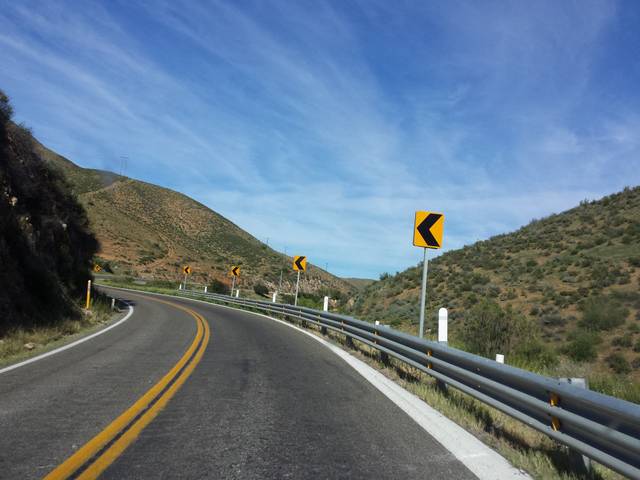
Region: Mexico
Coordinates: 32.168, -116.506